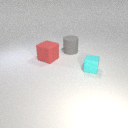
small cyan rubber cube in front of large red rubber cube